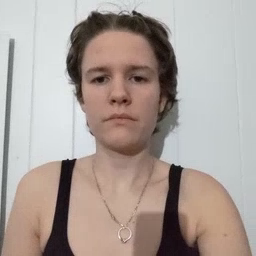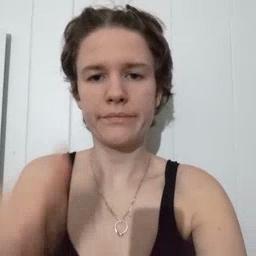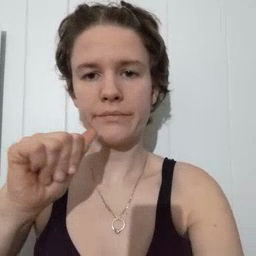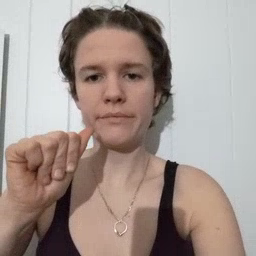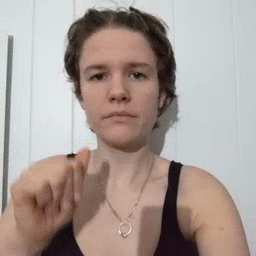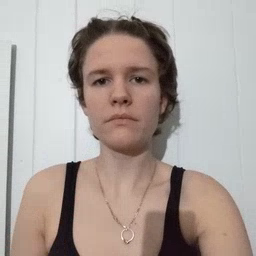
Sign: aunt